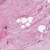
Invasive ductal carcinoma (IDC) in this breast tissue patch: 1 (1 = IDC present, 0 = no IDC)